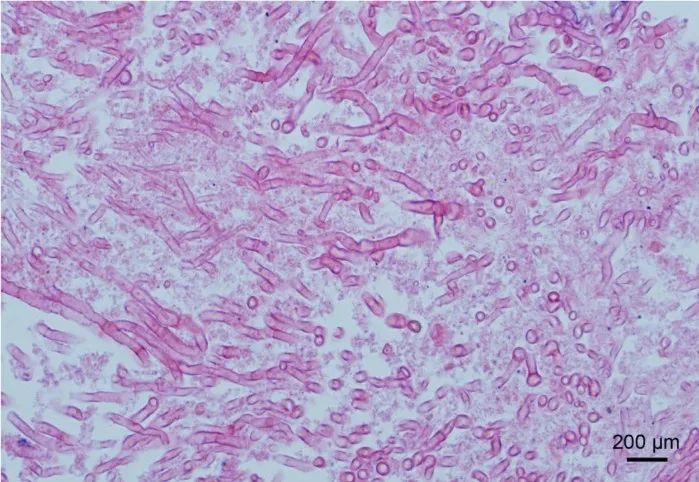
Profound Aspergillus hyphae were observed in the necrotic liver specimen. Magnification at 400x, bar = 200 mum.
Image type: pathology (h&e)